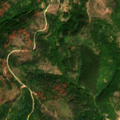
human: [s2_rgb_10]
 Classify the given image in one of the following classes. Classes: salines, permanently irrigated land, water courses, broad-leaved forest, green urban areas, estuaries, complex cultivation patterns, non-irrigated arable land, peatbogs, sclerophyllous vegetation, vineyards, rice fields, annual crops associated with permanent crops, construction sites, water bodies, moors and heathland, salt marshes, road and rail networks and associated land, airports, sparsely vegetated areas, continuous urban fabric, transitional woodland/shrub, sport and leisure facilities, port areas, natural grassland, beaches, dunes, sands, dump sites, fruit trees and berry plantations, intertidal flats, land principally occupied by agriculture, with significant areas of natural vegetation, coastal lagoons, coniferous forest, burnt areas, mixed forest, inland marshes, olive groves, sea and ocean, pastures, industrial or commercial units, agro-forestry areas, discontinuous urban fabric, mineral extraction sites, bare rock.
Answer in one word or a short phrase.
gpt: land principally occupied by agriculture, with significant areas of natural vegetation, coniferous forest, mixed forest, transitional woodland/shrub